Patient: sex F, age 43
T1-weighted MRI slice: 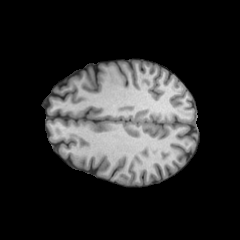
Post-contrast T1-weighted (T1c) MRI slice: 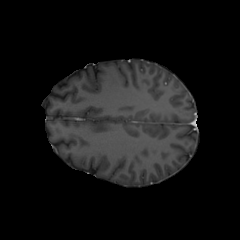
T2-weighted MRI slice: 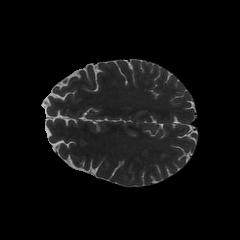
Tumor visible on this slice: yes
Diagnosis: Oligodendroglioma, IDH-mutant, 1p/19q-codeleted
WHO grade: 2